Field crop: maize
Growth stage: 2
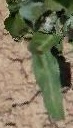
Species: maize